Question: My EmployeeDB class
'''
using System;
using System.Collections.Generic;
using System.Linq;
using System.Text;
using System.Data.SqlClient;
using System.Data;
namespace Test
{
public class EmployeeDB
{
private string connectionString;
public EmployeeDB()
{
//my connectionstring info
}
public int CountEmployees()
{
SqlConnection con = new SqlConnection(connectionString);
SqlCommand cmd = new SqlCommand("CountEmployees", con);
cmd.CommandType = CommandType.StoredProcedure;
try
{
con.Open();
return (int)cmd.ExecuteScalar();
}
catch (SqlException err)
{
// Replace the error with something less specific.
// You could also log the error now.
throw new ApplicationException("Data error.");
}
finally
{
con.Close();
}
}
public List<EmployeeDetails> GetEmployees()
{
SqlConnection con = new SqlConnection(connectionString);
SqlCommand cmd = new SqlCommand("GetAllEmployees", con);
cmd.CommandType = CommandType.StoredProcedure;
// Create a collection for all the employee records.
List<EmployeeDetails> employees = new List<EmployeeDetails>();
try
{
con.Open();
SqlDataReader reader = cmd.ExecuteReader();
while (reader.Read())
{
EmployeeDetails emp = new EmployeeDetails(
(int)reader["EmployeeID"], (string)reader["FirstName"],
(string)reader["LastName"], (string)reader["TitleOfCourtesy"]);
employees.Add(emp);
}
reader.Close();
return employees;
}
catch (SqlException err)
{
// Replace the error with something less specific.
// You could also log the error now.
throw new ApplicationException("Data error.");
}
finally
{
con.Close();
}
}
}
}
'''
My employeeDetails class
'''
using System;
using System.Collections.Generic;
using System.Linq;
using System.Text;
using System.Data.SqlClient;
namespace Test
{
public class EmployeeDetails
{
private int employeeID;
private string firstName;
private string lastName;
private string titleOfCourtesy;
public int EmployeeID
{
get {return employeeID;}
set {employeeID = value;}
}
public string FirstName
{
get {return firstName;}
set {firstName = value;}
}
public string LastName
{
get {return lastName;}
set {lastName = value;}
}
public string TitleOfCourtesy
{
get {return titleOfCourtesy;}
set {titleOfCourtesy = value;}
}
public EmployeeDetails(int employeeID, string firstName, string lastName,
string titleOfCourtesy)
{
this.employeeID = employeeID;
this.firstName = firstName;
this.lastName = lastName;
this.titleOfCourtesy = titleOfCourtesy;
}
public EmployeeDetails(){}
}
}
'''
When I build the class library and add the reference to my windows form project.
Here is a screenshot of my main form that the class shows up; however, there are no methods.

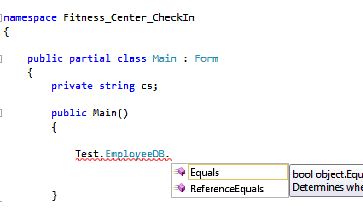
Answer: To bind to a DataGrid:
1. Add a BindingSource (bindingSource) to the form
2. Set the DataSource property of the DataGrid to bindingSource
3. Set the DataSource property of the bindingSource to the result of your GetEmployees()
If you have the following implementation for your library like:
'''
public interface IDataOperation
{
List<Employee> GetEmployees();
}
public class DataOperation : IDataOperation
{
public List<Employee> GetEmployees(){}
}
'''
Your implementation should look like:
'''
IDataOperation dataOperation = new DataOperation();
var bindingSource = new BindingSource();
dataGrid.DataSource = bindingSource;
bindingSource.DataSource = dataOperation.GetEmployees();
'''
Or, you could just simply set the DataSource property of your DataGrid to the result of GetEmployees() programatically without using BindingSource:
'''
dataGrid.DataSource = dataOperation.GetEmployees();
'''
EDIT: In your screenshot, you should instantiate your EmployeeDB before using it like the code below:
'''
Test.EmployeeDB employeeDB = new Test.EmployeeDB();
dataGrid.DataSource = employeeDB.GetEmployees(); // assuming you have a dataGrid control
'''